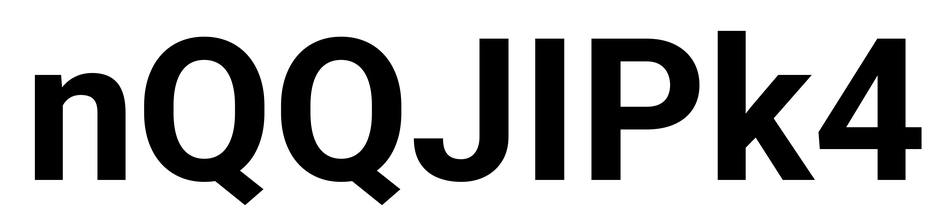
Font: Roboto_Bold